Aerial crown-view tile of a tropical tree (Barro Colorado Island, Panama), acquired 20241014:
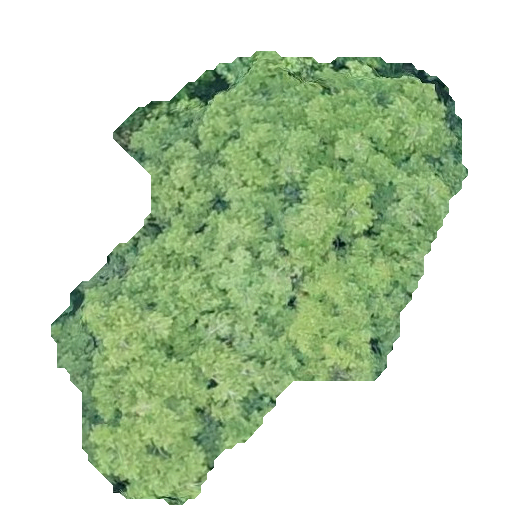
Species: Hymenaea courbaril
GBIF accepted scientific name: Hymenaea courbaril
Crown area: 181.706 m²